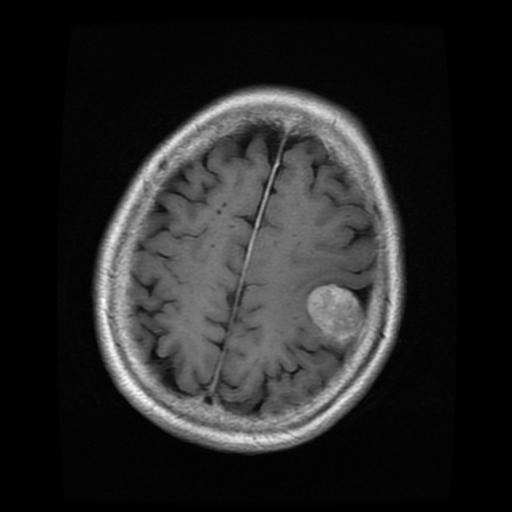
Label: meningioma